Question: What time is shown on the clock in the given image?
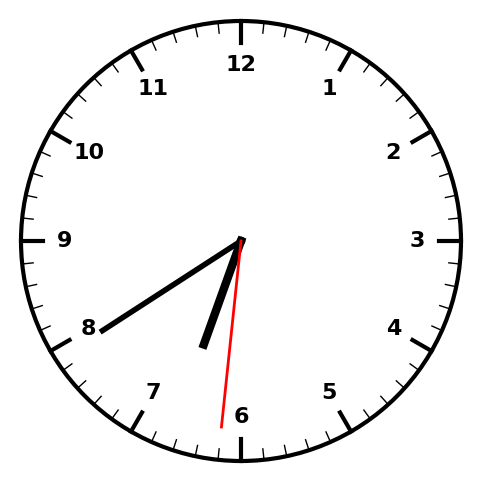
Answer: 06:39:31